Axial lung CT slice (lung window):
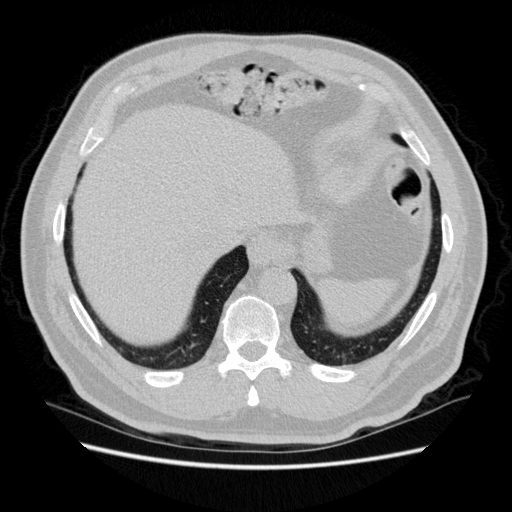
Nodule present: no